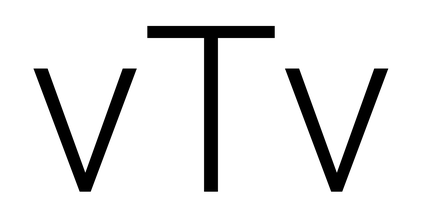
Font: Roboto_Light